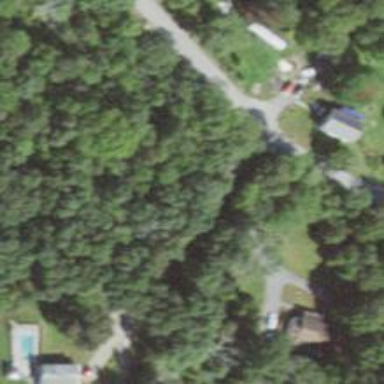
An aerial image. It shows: Residential driveway serving as service road.